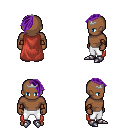
a pixel art fantasy rpg character, male body template, human, dark skin, maroon cape, white pants, purple long mohawk hairstyle, silver tiara, leather bracers, metal boots, four views (front, back, left, right), 2x2 character sprite sheet, small pixel art, hard edges, no anti-aliasing